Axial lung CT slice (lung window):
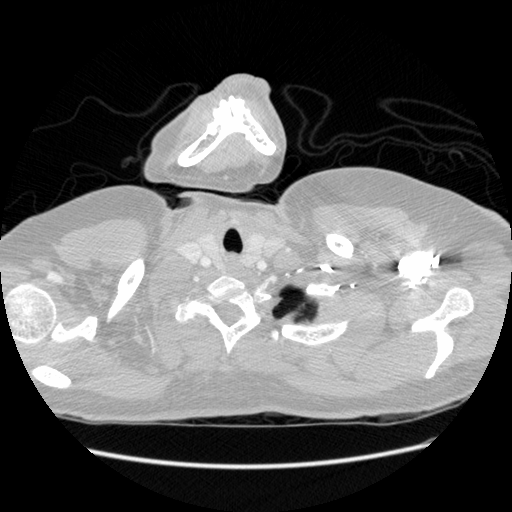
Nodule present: no